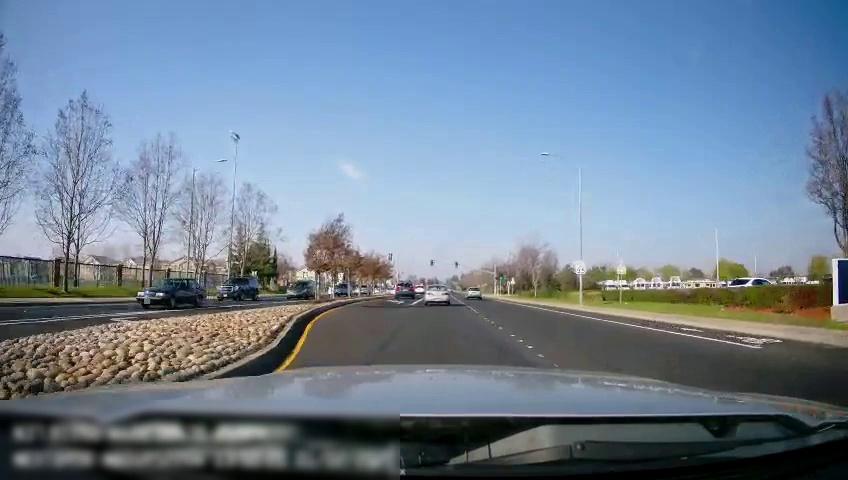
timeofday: Day
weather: Sunny
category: Drivable Space
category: Drivable Space
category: Vehicles | SUV
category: Vehicles | Car
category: Vehicles | SUV
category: Vehicles | Van
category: Vehicles | SUV
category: Vehicles | SUV
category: Vehicles | SUV
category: Vehicles | Car
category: Lanes | Current Lane
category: Lanes | Current Lane
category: Lanes | Alternate Lane
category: Lanes | Current Lane
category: Lanes | Opposite Lane
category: Lanes | Opposite Lane
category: Traffic | Signs